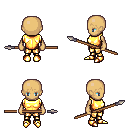
a pixel art fantasy rpg character, female body template, human, tanned skin, gold chest armor, gold greaves, plain hairstyle, gold boots, spear, four views (front, back, left, right), 2x2 character sprite sheet, small pixel art, hard edges, no anti-aliasing